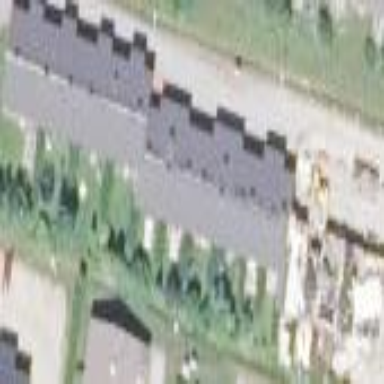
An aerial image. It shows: Terrace building.